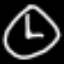
Label: clock